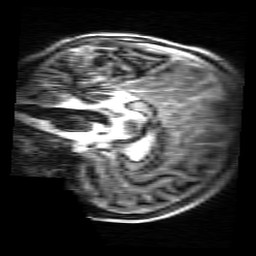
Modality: MP2RAGE
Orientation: sagittal
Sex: female
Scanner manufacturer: siemens
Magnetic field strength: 3 T
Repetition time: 5 s
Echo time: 0.00355 s